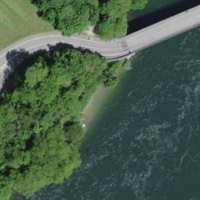
EUNIS habitat code: 15
Species observed at this site:
Mergus merganser